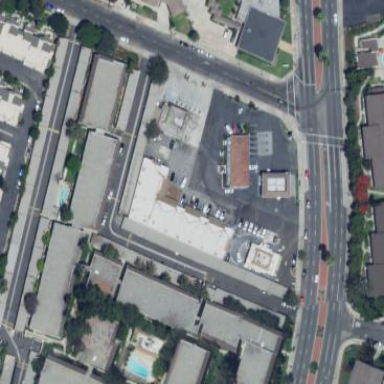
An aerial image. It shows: Retail building.